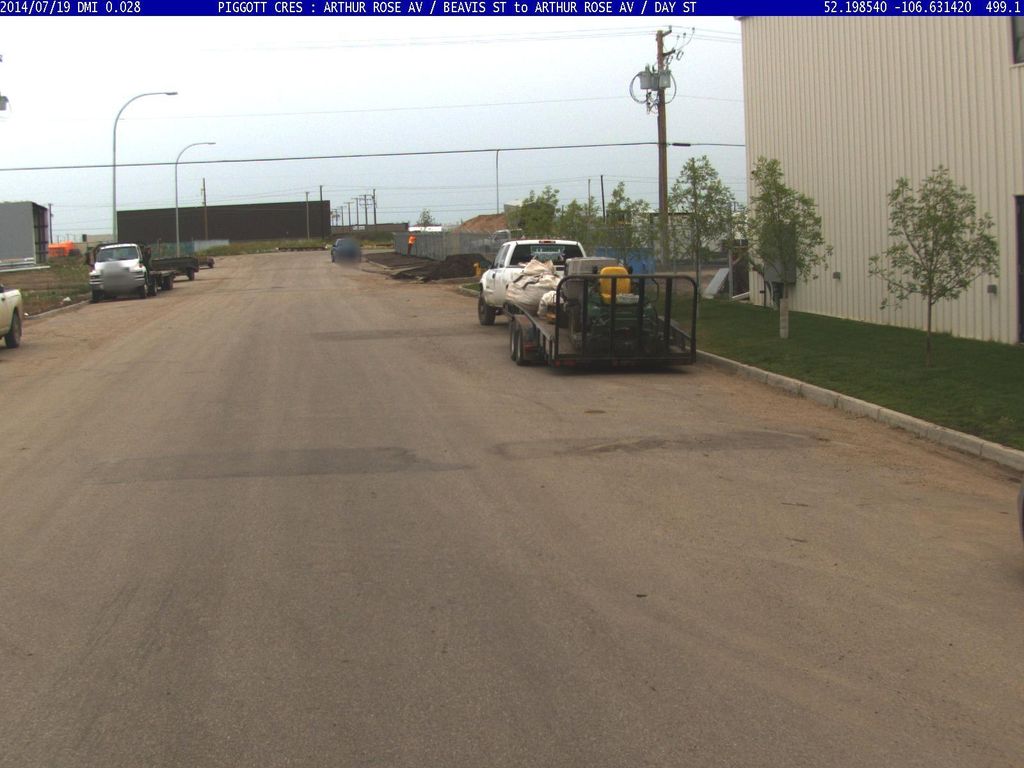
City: saskatoon